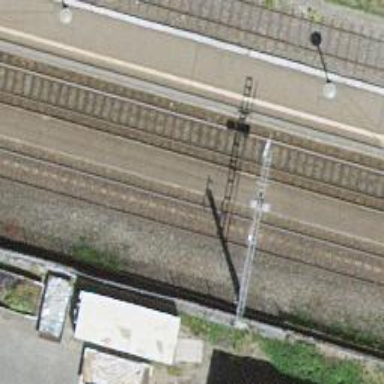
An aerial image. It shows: Public transport stop position.